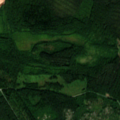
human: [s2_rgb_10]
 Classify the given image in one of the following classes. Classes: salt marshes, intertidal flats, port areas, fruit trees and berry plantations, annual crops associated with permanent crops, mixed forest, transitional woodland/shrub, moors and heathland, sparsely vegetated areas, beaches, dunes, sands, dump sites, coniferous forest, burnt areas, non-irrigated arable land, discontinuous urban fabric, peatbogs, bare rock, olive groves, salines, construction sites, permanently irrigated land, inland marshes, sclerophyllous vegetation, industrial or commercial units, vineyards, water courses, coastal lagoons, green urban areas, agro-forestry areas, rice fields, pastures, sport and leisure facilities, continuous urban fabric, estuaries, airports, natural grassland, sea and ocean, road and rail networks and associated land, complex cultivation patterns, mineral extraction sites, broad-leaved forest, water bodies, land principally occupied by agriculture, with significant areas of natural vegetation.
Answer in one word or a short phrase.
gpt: non-irrigated arable land, broad-leaved forest, coniferous forest, mixed forest, transitional woodland/shrub